Question: I am getting issue while parsing json Data and populating list view.
For an example below is the json data i am trying to parse and the rest of sample code which shows what i am trying to achieve.
'''
[
{
"id": 123,
"name": "abcd",
"department": {
"name": "xyz",
"code": 4536
}
},
{
"id": 123,
"name": "abcd",
"department": {
"name": "xyz",
"code": 4536
}
}
]
'''
This is my main Activity class
'''
public class MainActivity extends Activity {
private ListView employeeListView;
private Employee employees[];
private ArrayAdapter<Employee> employeeArrayAdapter;
@Override
protected void onCreate(Bundle savedInstanceState) {
super.onCreate(savedInstanceState);
setContentView(R.layout.activity_main);
employeeListView=(ListView)findViewById(R.id.employeeListView);
}
public void updateListView(){
String a="[{"id":123,"name":"abcd","department":{"name":"xyz","code":4536}},{"id":123,"name":"abcd","department":{"name":"xyz","code":4536}}]";
try{
JSONArray jsonArray=new JSONArray(a);
JSONObject jsonObject;
employees=new Employee[jsonArray.length()];
Employee employee;
Employee.Department department;
int x=0;
while(x<jsonArray.length()){
jsonObject=jsonArray.getJSONObject(x);
employee=new Employee();
department=employee.new Department();
employee.setCode(jsonObject.optInt("id"));
employee.setName(jsonObject.optString("name"));
JSONObject jsonDepartment=jsonObject.getJSONObject("department");
department.setDepartmentName(jsonDepartment.optString("name"));
department.setDepartmentCode(jsonDepartment.optInt("code"));
employee.setDepartment(department);
employees[x]=employee;
x++;
}
employeeArrayAdapter=new ArrayAdapter<Employee>(getApplicationContext(),android.R.layout.simple_list_item_1,employees);
employeeListView.setAdapter(employeeArrayAdapter);
}catch (Throwable t){
Toast.makeText(getApplicationContext(),t.toString(),Toast.LENGTH_LONG).show();
}
}
@Override
public boolean onCreateOptionsMenu(Menu menu) {
// Inflate the menu; this adds items to the action bar if it is present.
getMenuInflater().inflate(R.menu.menu_main, menu);
return true;
}
@Override
public boolean onOptionsItemSelected(MenuItem item) {
// Handle action bar item clicks here. The action bar will
// automatically handle clicks on the Home/Up button, so long
// as you specify a parent activity in AndroidManifest.xml.
int id = item.getItemId();
//noinspection SimplifiableIfStatement
if (id == R.id.action_settings) {
return true;
}
return super.onOptionsItemSelected(item);
}
public void onButtonClick(View view) {
updateListView();
}
}
'''
And this is my pojo class
'''
public class Employee {
private int code;
private String name;
private Department department;
//getter setter for code, name and Department
public String toString(){
return this.name+" "+this.code;
}
public class Department{//inner class
int departmentCode;
String departmentName;
//getter setter for departmentCode and departmentName
}
}
'''
OnButtonClick function i am calling updateListView which parses the json string and populate the list view. The problem here is i am unable to get Department data in list view whilst Employee data is getting populated correctly.
Here is the snip of emulator showing the list view i am getting after running code.

Can anyone correct me where i am going wrong. How can i display department data also?
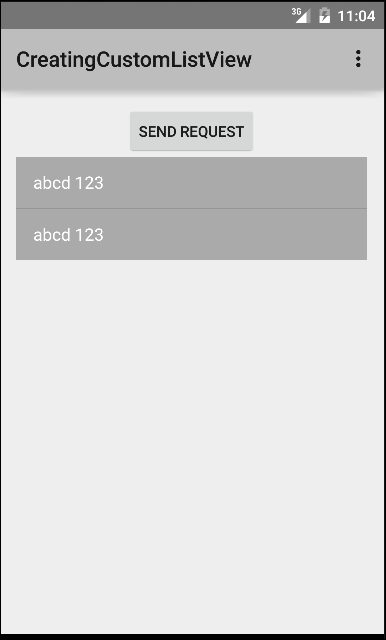
Answer: Well, since you're using the default ArrayAdapter, you don't really have control over much... If you want to nicely format everything and have real control over what is displayed from your custom object (which you probably do), you need to create a custom ArrayAdapter for your Employee object and override the getView() method from within there.
However, if you just want to get by this issue for now... You could just edit your Employee's override toString() method to include the Department data, like so:
'''
@Override
public String toString(){
String toDisplay = this.name + " " + this.code;
if(department != null) toDisplay += "
" + department.toString();
return toDisplay;
}
'''
And then override toString in your Department Object as well:
'''
@Override
public String toString(){
return departmentName;
}
'''
Also, from a object-oriented standpoint, an Employee seems like it should be a member of a Department (instead of the reverse, which is what you currently have)... ie. A Department can have many Employees, but an Employee should (generally) only have one Department... At least that was my thoughts on it anyway...
Either way, good luck~